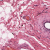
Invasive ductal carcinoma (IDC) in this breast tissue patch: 0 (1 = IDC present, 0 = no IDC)